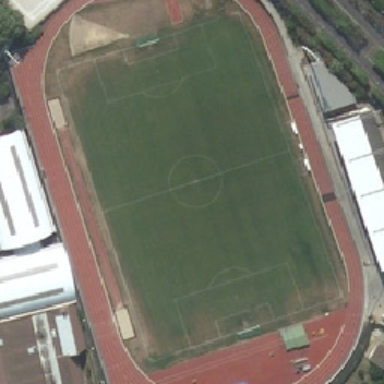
Bleachers with white ceilding is on the side of the ground track field .